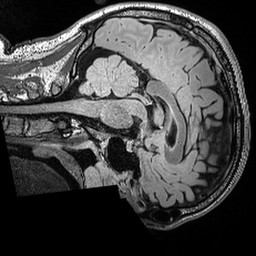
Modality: FLAIR
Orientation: sagittal
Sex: male